RGB frame:
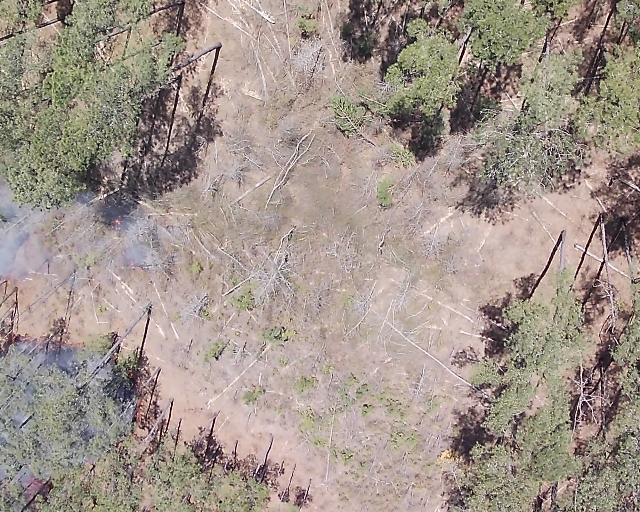
Thermal frame:
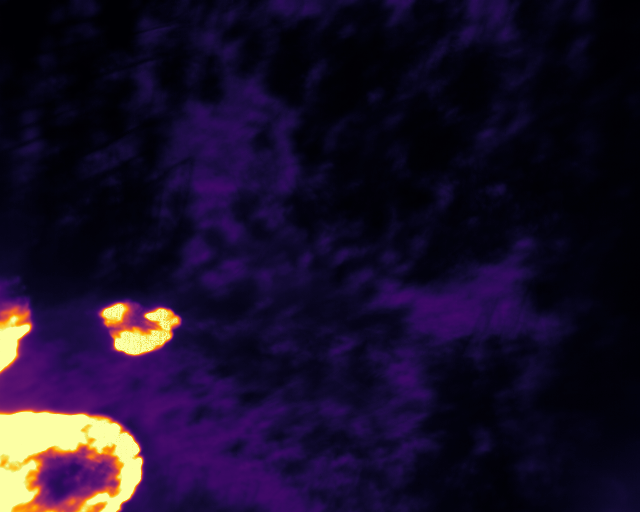
Captured: 2026-02-27 02:36:29
Pixels at or above 80 °C: 16419 (fraction of frame: 0.05011)